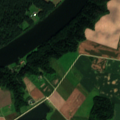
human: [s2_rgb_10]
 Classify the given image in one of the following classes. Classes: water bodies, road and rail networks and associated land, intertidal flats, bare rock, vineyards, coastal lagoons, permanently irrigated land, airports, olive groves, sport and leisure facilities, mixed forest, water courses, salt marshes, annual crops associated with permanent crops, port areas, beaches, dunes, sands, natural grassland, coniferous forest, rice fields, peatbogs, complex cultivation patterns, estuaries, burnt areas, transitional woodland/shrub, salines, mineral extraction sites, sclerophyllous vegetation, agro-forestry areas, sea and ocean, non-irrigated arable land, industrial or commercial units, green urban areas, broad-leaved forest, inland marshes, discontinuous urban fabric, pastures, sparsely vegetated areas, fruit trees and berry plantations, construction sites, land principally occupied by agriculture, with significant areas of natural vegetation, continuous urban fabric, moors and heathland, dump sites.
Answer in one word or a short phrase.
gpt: non-irrigated arable land, complex cultivation patterns, coniferous forest, mixed forest, water courses